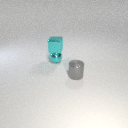
small cyan metal sphere below small cyan metal cube